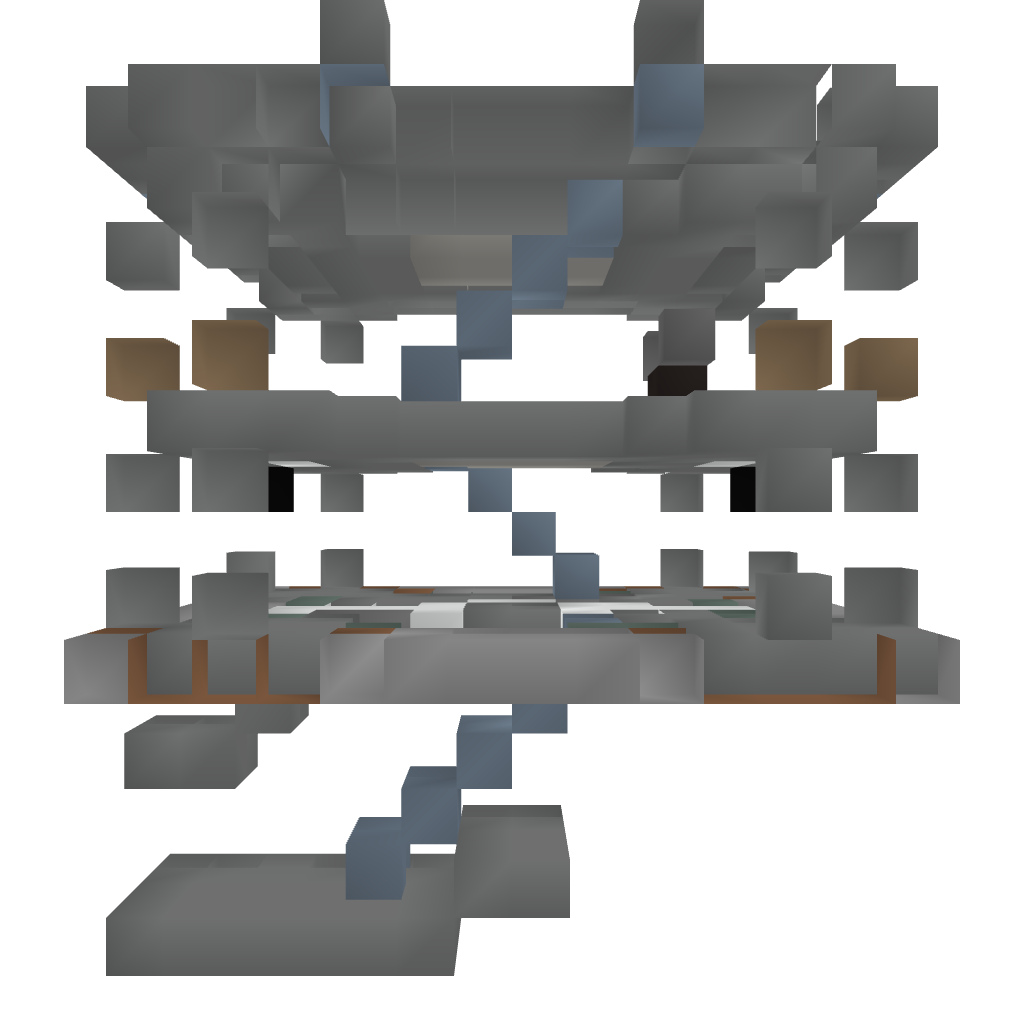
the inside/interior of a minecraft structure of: PvP Tower [White]